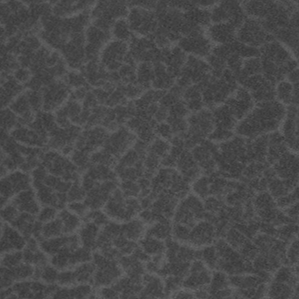
Label: frost